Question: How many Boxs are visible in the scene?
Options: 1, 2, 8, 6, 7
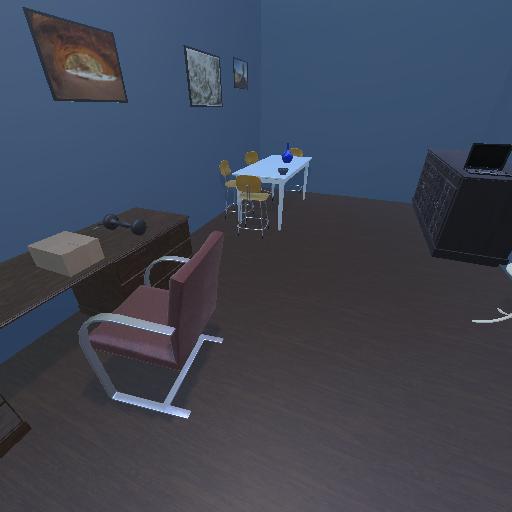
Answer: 1